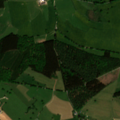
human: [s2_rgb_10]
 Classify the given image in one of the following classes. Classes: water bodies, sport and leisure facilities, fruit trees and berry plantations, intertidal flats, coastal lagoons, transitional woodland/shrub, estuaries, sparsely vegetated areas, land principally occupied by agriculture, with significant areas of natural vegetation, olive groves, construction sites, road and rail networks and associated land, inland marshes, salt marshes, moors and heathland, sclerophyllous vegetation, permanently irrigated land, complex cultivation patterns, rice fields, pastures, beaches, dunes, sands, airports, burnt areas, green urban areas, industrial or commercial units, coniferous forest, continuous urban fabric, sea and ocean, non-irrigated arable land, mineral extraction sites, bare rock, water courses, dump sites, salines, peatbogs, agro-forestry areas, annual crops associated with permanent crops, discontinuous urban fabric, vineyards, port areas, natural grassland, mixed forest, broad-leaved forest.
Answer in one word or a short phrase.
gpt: pastures, mixed forest